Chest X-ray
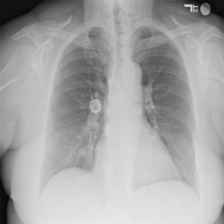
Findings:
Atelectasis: negative
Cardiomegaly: negative
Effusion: negative
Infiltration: negative
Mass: negative
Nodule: negative
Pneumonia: negative
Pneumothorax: negative
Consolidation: negative
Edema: negative
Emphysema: negative
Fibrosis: negative
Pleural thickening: negative
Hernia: negative